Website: bh-photo
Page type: address-validator
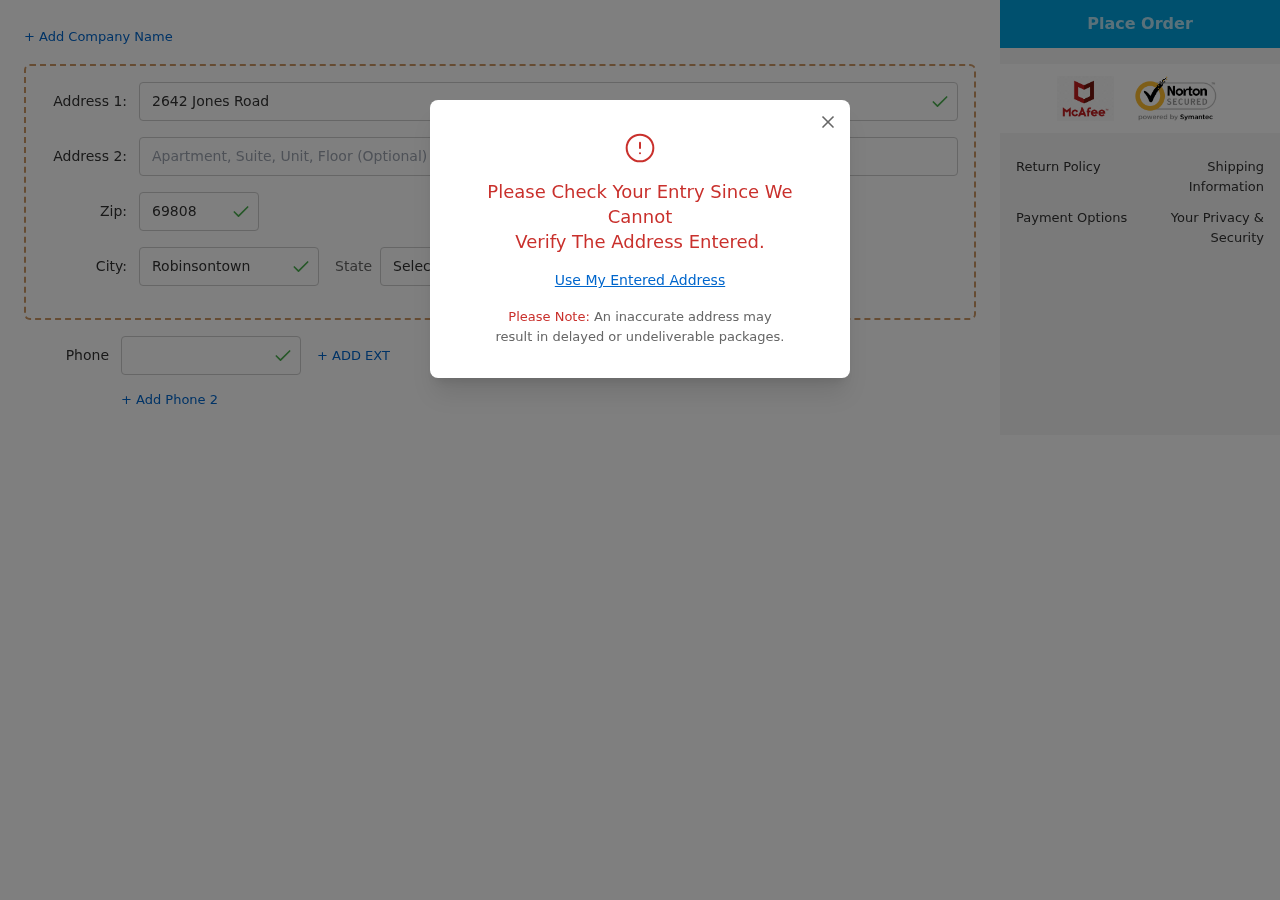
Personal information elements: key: PII_CITY
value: Robinsontown
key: PII_PHONE
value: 7458308931
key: PII_POSTCODE
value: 69808
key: PII_STATE_ABBR
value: NH
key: PII_STREET
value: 2642 Jones Road